Question: I am trying to use simple jQuery UI. I've included everything and I have this simple script:
'''
<script>
$(function() {
$( "#slider" ).slider();
});
</script>
'''
and
'''
<div id="slider"></div>
'''
My includes:
'''
<script type="text/javascript" src="js/jquery-1.10.2.js"></script>
<script type="text/javascript" src="js/jquery-ui-1.10.4.custom.min.js"></script>
<script type="text/javascript" src="js/jquery.easing.1.3.js"></script>
<script type="text/javascript" src="js/ayaSlider.js"></script>
<script type="text/javascript" src="js/bootstrap.min.js"></script>
<script type="text/javascript" src="js/angular.min.js"></script>
<script type="text/javascript" src="js/angular-route.min.js"></script>
<script type="text/javascript" src="js/app.js"></script>
'''
But when I am opening the page there is no slider. According to documentation of angular:
> If jQuery is available, angular.element is an alias for the jQuery
function. If jQuery is not available, angular.element delegates to
Angular's built-in subset of jQuery.
However, I don't really understand how can I use 'angular.element' and there is no example.
I managed to have the slider on the screen but it does not work, I cannot change values or do something with it.

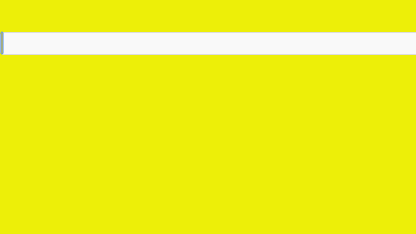
Answer: Ideally you would put that in a directive, but you can also just put it in the controller. <URL>
'''
angular.module('App', [])
.controller('AppCtrl', function ($scope) {
$scope.model = 0;
$scope.initSlider = function () {
$(function () {
// wait till load event fires so all resources are available
$scope.$slider = $('#slider').slider({
slide: $scope.onSlide
});
});
$scope.onSlide = function (e, ui) {
$scope.model = ui.value;
$scope.$digest();
};
};
$scope.initSlider();
});
'''
The directive approach:
HTML
'''
<div slider></div>
'''
JS
'''
angular.module('App', [])
.directive('slider', function (DataModel) {
return {
restrict: 'A',
scope: true,
controller: function ($scope, $element, $attrs) {
$scope.onSlide = function (e, ui) {
$scope.model = ui.value;
// or set it on the model
// DataModel.model = ui.value;
// add to angular digest cycle
$scope.$digest();
};
},
link: function (scope, el, attrs) {
var options = {
slide: scope.onSlide
};
// set up slider on load
angular.element(document).ready(function () {
scope.$slider = $(el).slider(options);
});
}
}
});
'''
I would also recommend checking out Angular Bootstrap's source code:
<URL>
You can also use a factory to create the directive. This gives you ultimate flexibility to integrate services around it and whatever dependencies you need.